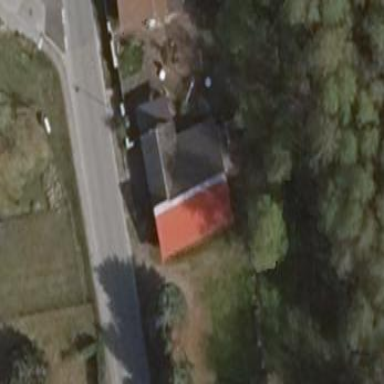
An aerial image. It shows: Gabled roofed house.